Aerial crown-view tile of a tropical tree (Barro Colorado Island, Panama), acquired 20240611:
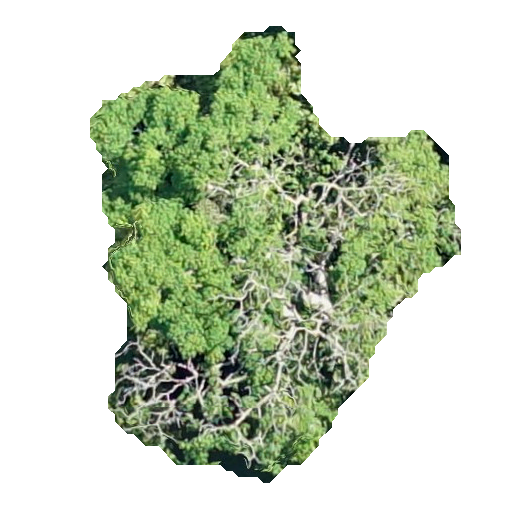
Species: Pseudobombax septenatum
GBIF accepted scientific name: Pseudobombax septenatum
Crown area: 168.603 m²